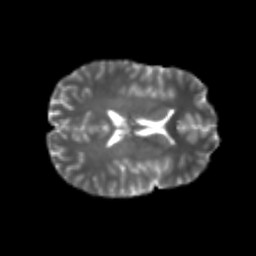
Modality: T2w
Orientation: axial
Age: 20
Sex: male
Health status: healthy
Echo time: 0.074 s